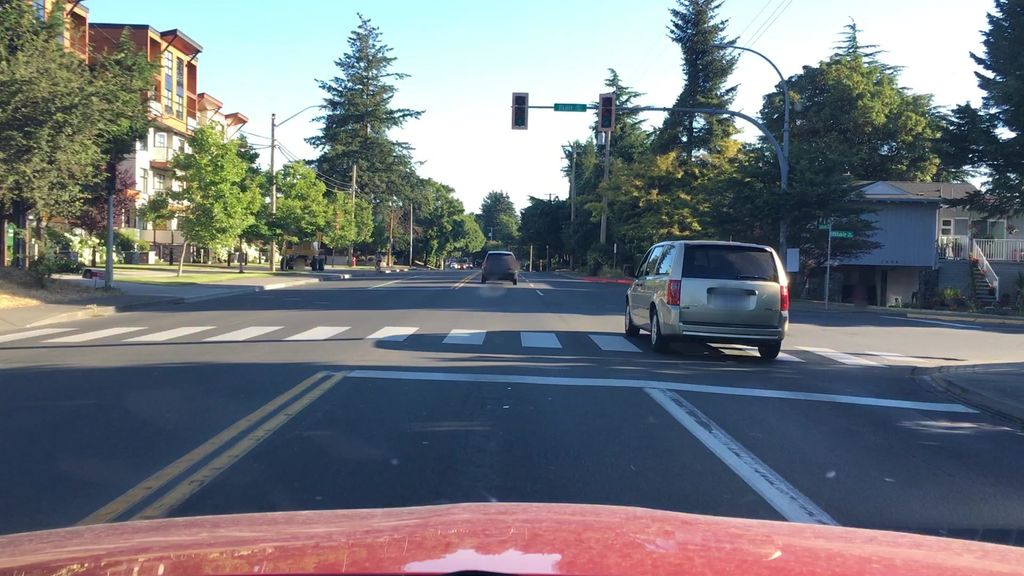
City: victoria